Question: So, I'm trying to read a excel files. What happens is that some of the rows are empty for some of the columns but not for all of them. I want to skip all the rows that are not complete, i.e., that don't have information in all of the columns. For example:

In this case I would like to skip the lines 1,5,6,7,8 and so on.
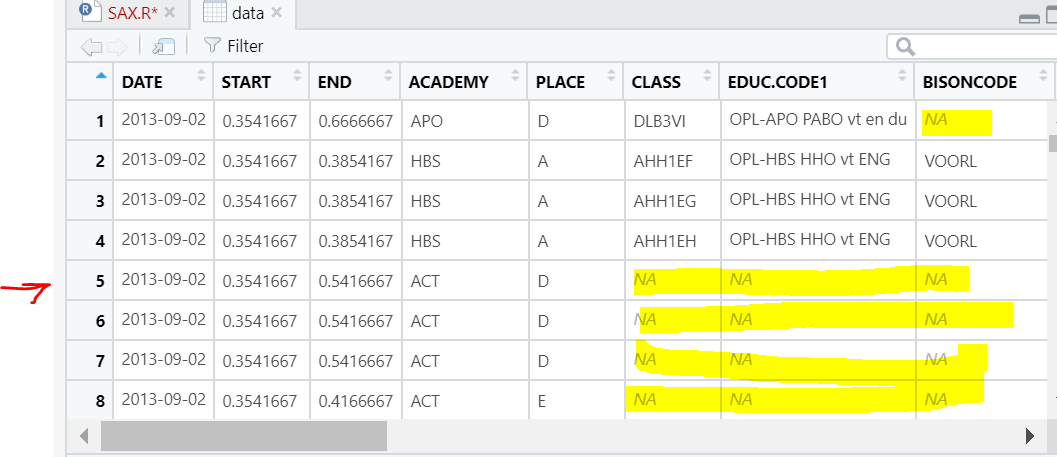
Answer: There is probably more elegant way of doing it, but a possible solution is to count the number of elements per rows that are not 'NA' and keep only rows with the number of elements equal to the number of columns.
Using this dummy example:
'''
df <- data.frame(A = LETTERS[1:6],
B = c(sample(1:10,5),NA),
C = letters[1:6])
A B C
1 A 5 a
2 B 9 b
3 C 1 c
4 D 3 d
5 E 4 e
6 F NA f
'''
Using 'apply', you can for each rows count the number of elements without 'NA':
'''
v <- apply(df,1, function(x) length(na.omit(x)))
[1] 3 3 3 3 3 2
'''
And then, keep only rows with the number of elements equal to the number of columns (which correspond to complete rows):
'''
df1 <- df[v == ncol(df),]
A B C
1 A 5 a
2 B 9 b
3 C 1 c
4 D 3 d
5 E 4 e
'''
Does it answer your question ?